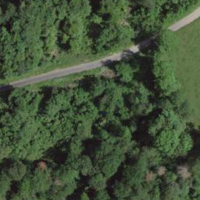
EUNIS habitat code: 45
Species observed at this site:
Stachys sylvatica